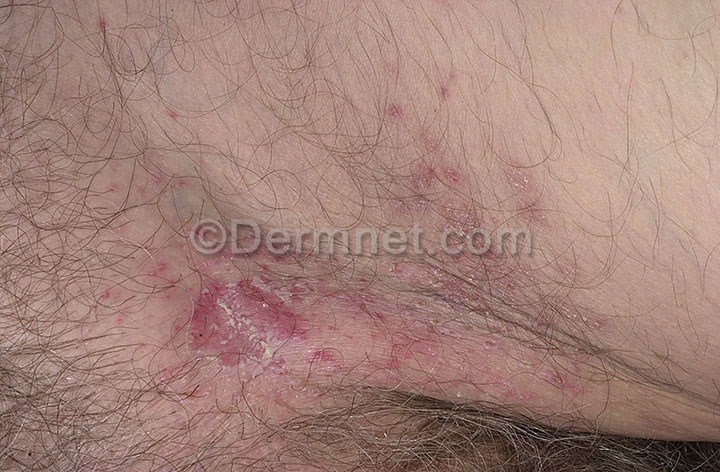
Disease: Tinea Ringworm Candidiasis and other Fungal Infections